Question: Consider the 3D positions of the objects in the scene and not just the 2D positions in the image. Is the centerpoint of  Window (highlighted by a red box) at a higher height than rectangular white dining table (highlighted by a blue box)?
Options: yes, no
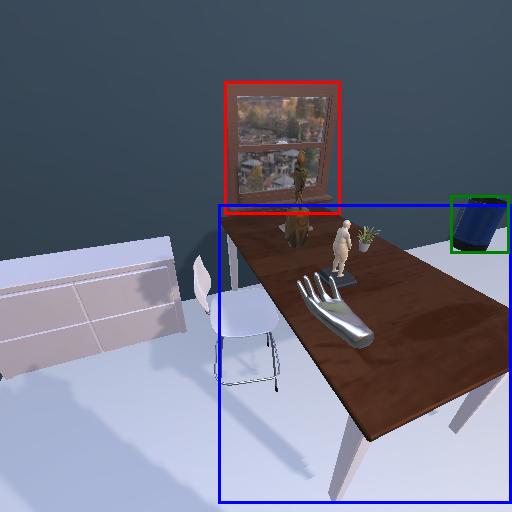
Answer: yes